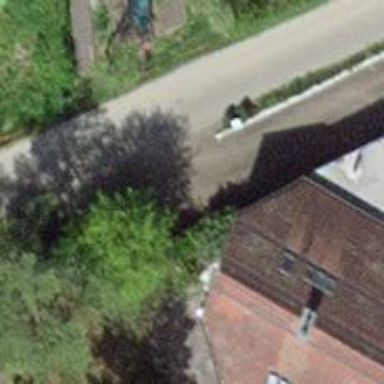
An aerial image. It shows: Driveway.